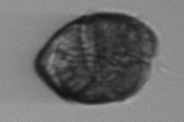
Label: Margalefidinium